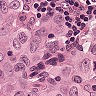
Metastatic tissue present: yes